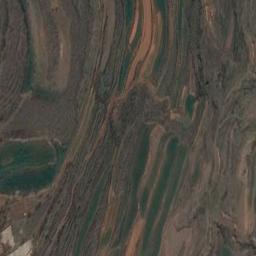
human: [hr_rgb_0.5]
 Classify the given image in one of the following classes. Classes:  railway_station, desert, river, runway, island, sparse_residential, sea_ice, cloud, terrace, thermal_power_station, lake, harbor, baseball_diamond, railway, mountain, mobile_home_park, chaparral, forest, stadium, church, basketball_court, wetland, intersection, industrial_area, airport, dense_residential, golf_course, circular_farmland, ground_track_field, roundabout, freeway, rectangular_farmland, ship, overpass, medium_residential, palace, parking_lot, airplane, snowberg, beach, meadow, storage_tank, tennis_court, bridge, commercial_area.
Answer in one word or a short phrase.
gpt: terrace